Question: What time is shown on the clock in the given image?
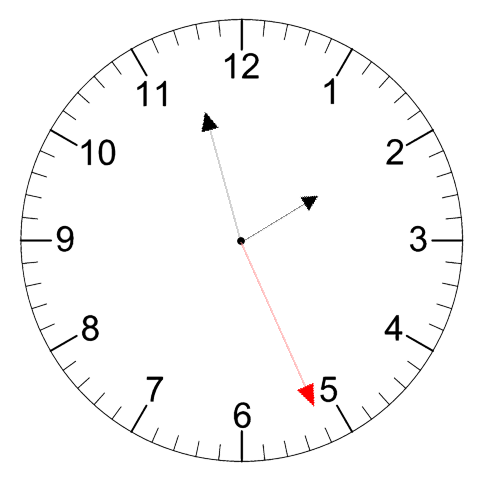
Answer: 01:57:26